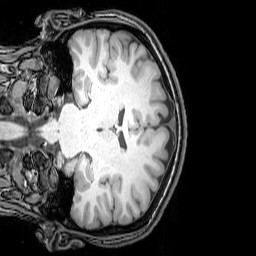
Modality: T1w
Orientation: coronal
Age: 24
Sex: female
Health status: healthy
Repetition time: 0.081 s
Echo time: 0.037 s